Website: lowes
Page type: cart
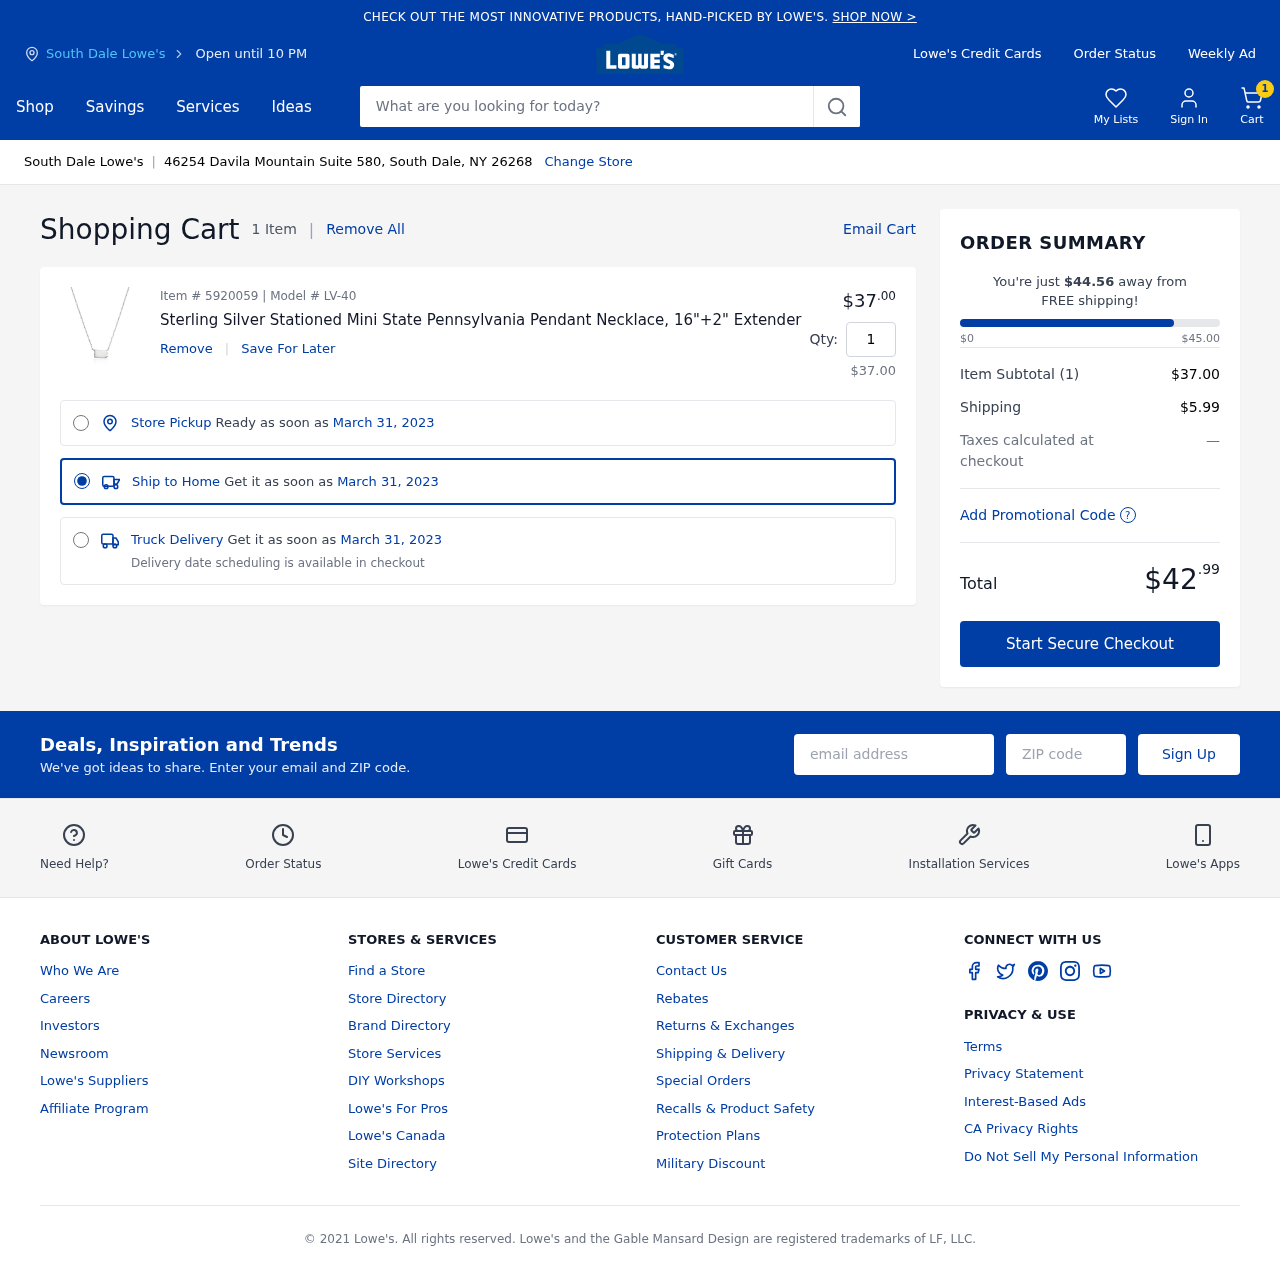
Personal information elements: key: PII_CITY
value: South Dale Lowe's
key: PII_EMAIL
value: kathryn.gregory@yahoo.com
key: PII_POSTCODE
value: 26268
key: PII_STREET
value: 46254 Davila Mountain Suite 580
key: PII_CITY_STATE_ZIP
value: South Dale, NY 26268
Product elements: key: PRODUCT1_NAME
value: Sterling Silver Stationed Mini State Pennsylvania Pendant Necklace, 16"+2" Extender
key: PRODUCT1_PRICE
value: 37
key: PRODUCT1_QUANTITY
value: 1
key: PRODUCT1_SUBTOTAL
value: $37.00
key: PRODUCT_ITEM_NUMBER
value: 5920059
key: PRODUCT_MODEL_NUMBER
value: LV-40
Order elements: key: ORDER_NUM_ITEMS
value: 1
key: ORDER_NUM_ITEMS
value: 1 Item
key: ORDER_DELIVERY_DATE
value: March 31, 2023
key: ORDER_SUBTOTAL
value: $37.00
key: ORDER_SHIPPING_COST
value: $5.99
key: ORDER_TOTAL
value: $42.99
Search elements: key: HEADER_SEARCH
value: What are you looking for today?